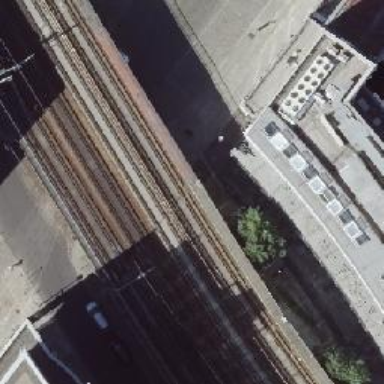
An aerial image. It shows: Bridge carrying electrified light rail without ballast.